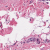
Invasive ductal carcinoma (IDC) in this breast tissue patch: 0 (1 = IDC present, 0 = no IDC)